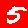
Digit: 5